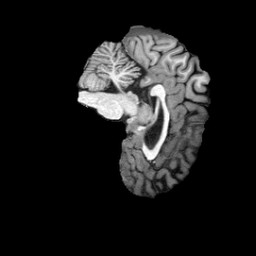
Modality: T1w
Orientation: sagittal
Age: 18
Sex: female
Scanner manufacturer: siemens
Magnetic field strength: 3 T
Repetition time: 2.5 s
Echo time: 0.00222 s